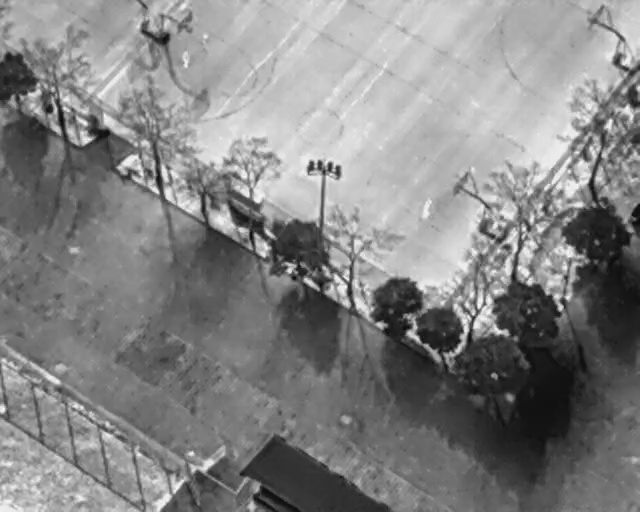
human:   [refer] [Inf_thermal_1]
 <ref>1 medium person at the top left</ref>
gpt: <box>[[27, 10, 30, 12, 2]]</box>